Interaction volume radius: 5 \u00c5
Interaction volume height: 25 \u00c5
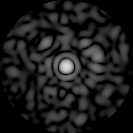
Disorder parameter: 0.8288